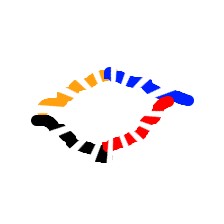
Shape: rhombus